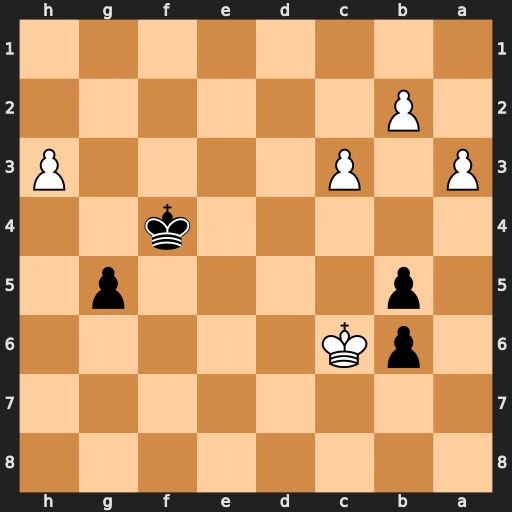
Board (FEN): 8/8/1pK5/1p4p1/5k2/P1P4P/1P6/8
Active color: b
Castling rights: -
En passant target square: -
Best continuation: Kg3 Kxb6 Kxh3 Kxb5 g4